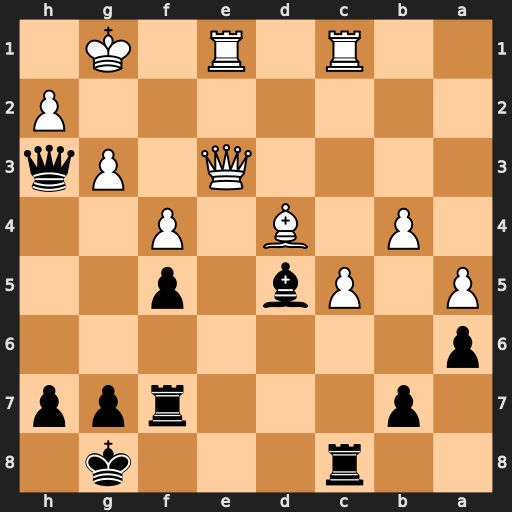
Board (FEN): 2r3k1/1p3rpp/p7/P1Pb1p2/1P1B1P2/4Q1Pq/7P/2R1R1K1
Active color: b
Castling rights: -
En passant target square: -
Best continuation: Qg2#